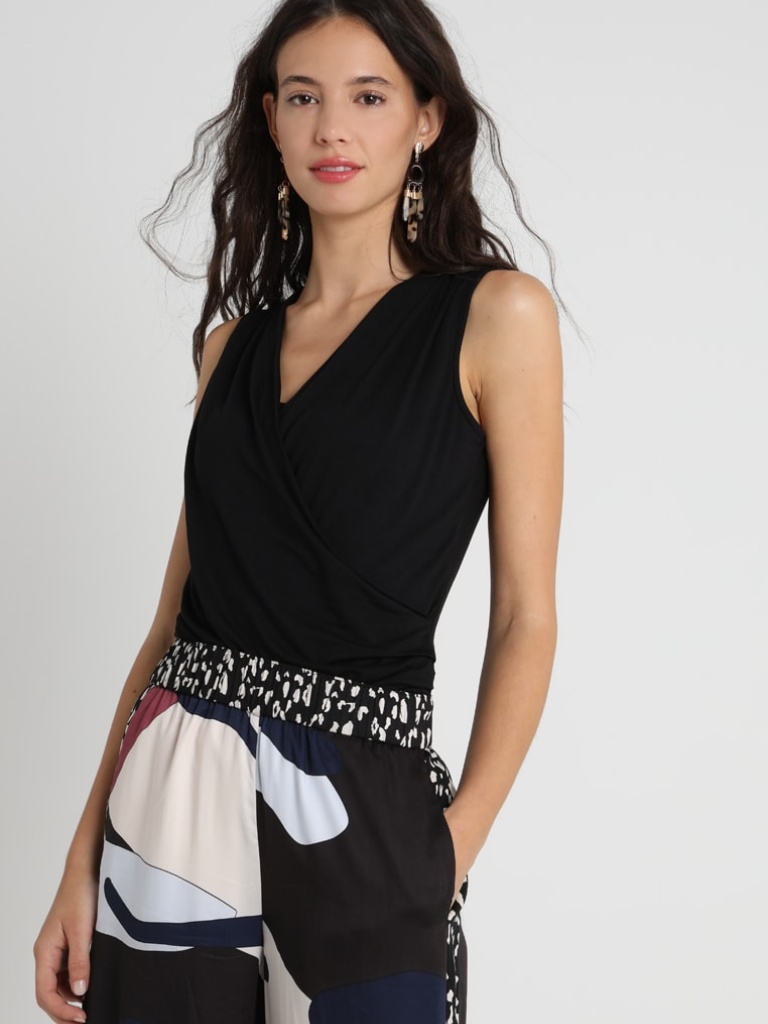
jersey tight sleeveless hip length Fully Tucked in v-neck top